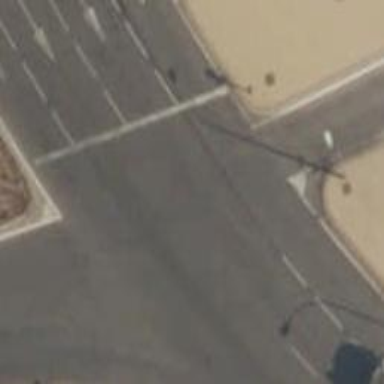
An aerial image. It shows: Road with traffic signals.